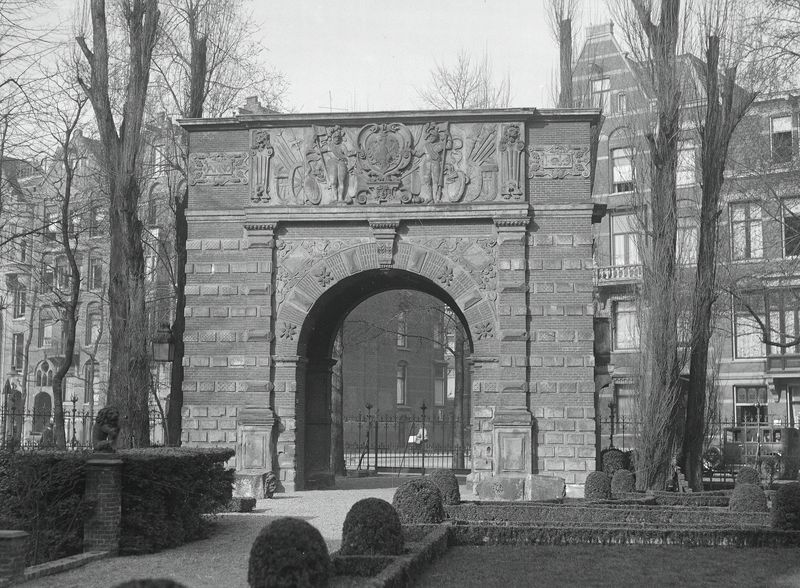
Titel: Wapenschild Anno 1619: voormalige Bergpoort te Deventer
Standort: Amsterdam
Institution: Rijksmuseum
Schlagwörter: baum, bäume, fenster, paris, tür, anlage, haus, park, weg, zaun, muster, ornament, stein, häuser, büsche, gebüsch, gitter, renaissance, garten, relief, bogen, mauer, allee, hecke, massiv, winter, pilaster, figuren, kies, rundbogen, ring, tor, foto, eingang, torbogen, mauerwerk, napoleon, rustika, wappen, stadttor, triumph, quader, löwe, siegestor, triumphbogen, gartenanlage, bossiert, buchsbaum, madrid, gate, mauerwek, gequadert, kltor